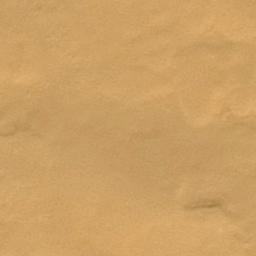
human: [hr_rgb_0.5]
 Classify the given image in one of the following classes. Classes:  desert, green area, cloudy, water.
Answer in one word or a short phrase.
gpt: desert